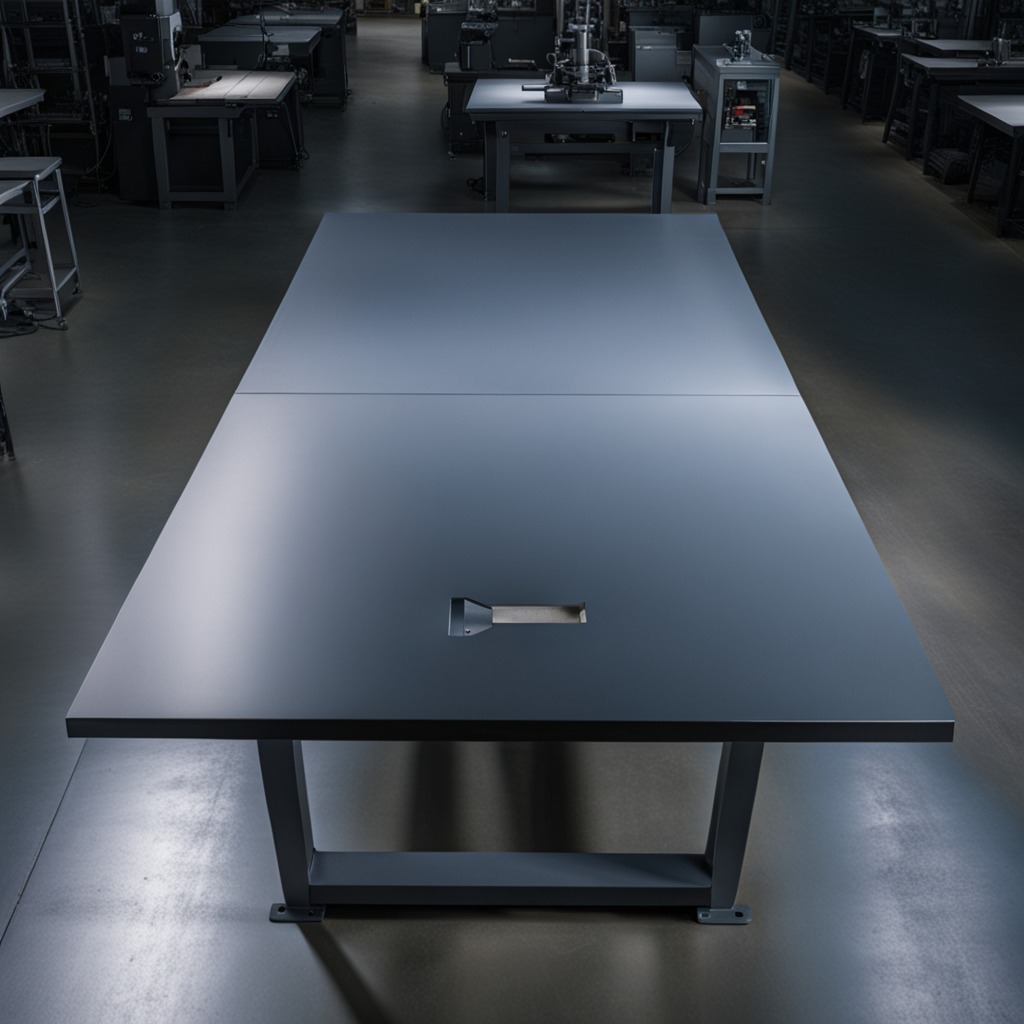
A metal saw is lying on the tabletop.